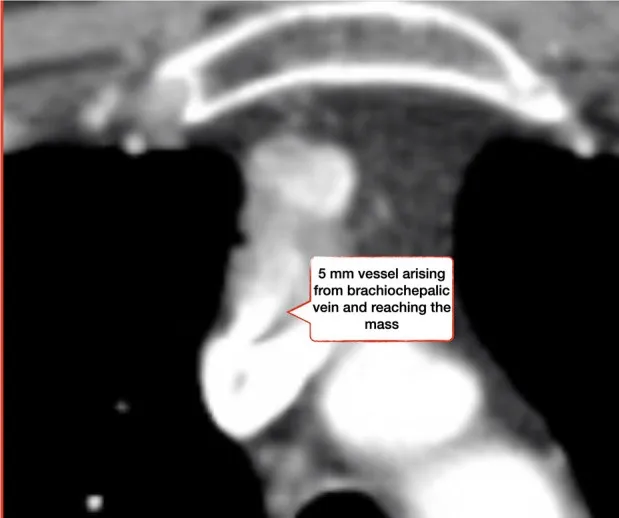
CT scan showing a 5 mm vessel arising from left brachiocephalic vein and reaching the mediastinal mass.
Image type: radiology (ct)